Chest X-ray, PA view. Patient: 16 years old, sex M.
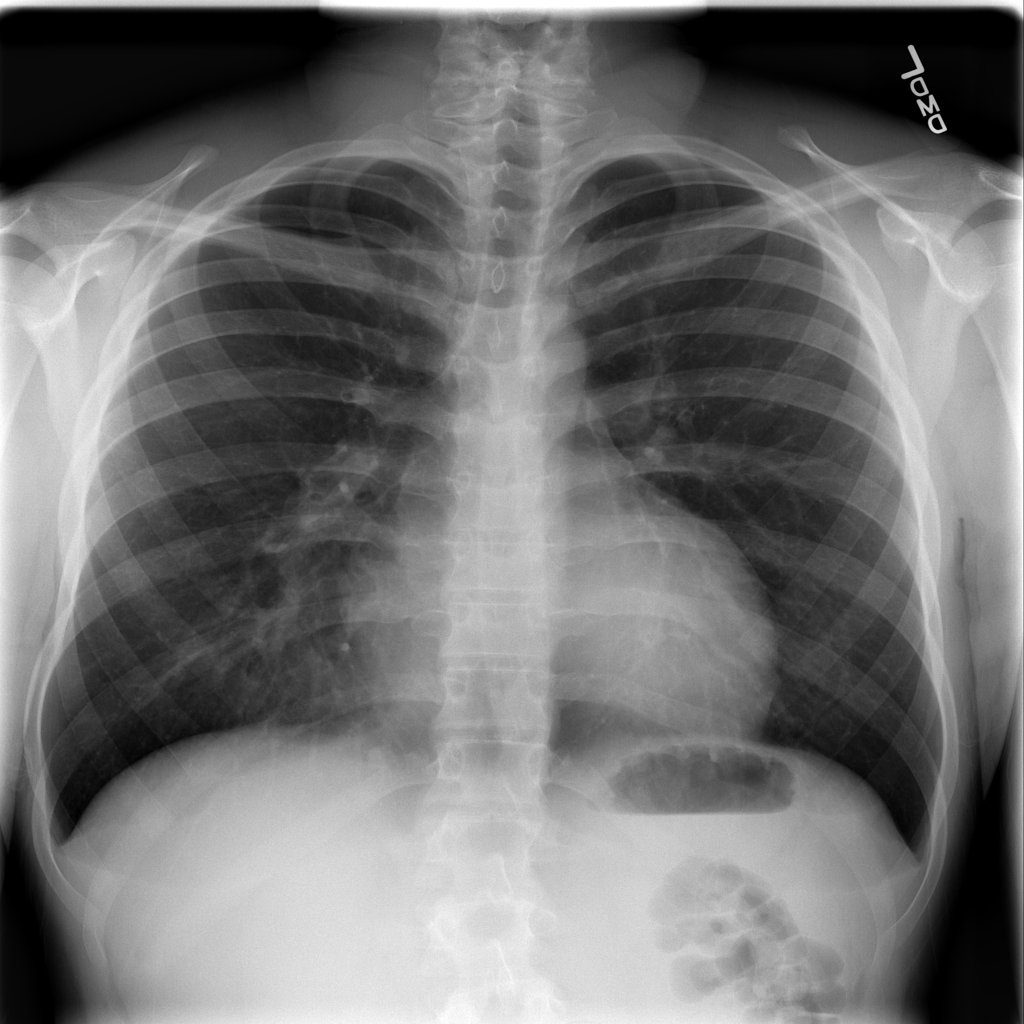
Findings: Infiltration